Field crop: maize
Growth stage: 2
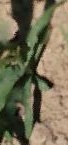
Species: maize